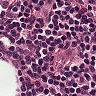
Metastatic tissue present: no